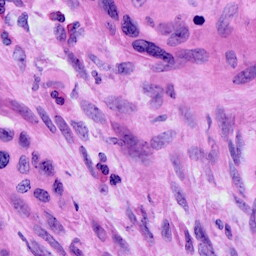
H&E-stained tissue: Cervix